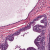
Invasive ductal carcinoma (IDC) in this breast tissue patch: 0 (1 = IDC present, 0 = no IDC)